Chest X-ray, PA view. Patient: 56 years old, sex M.
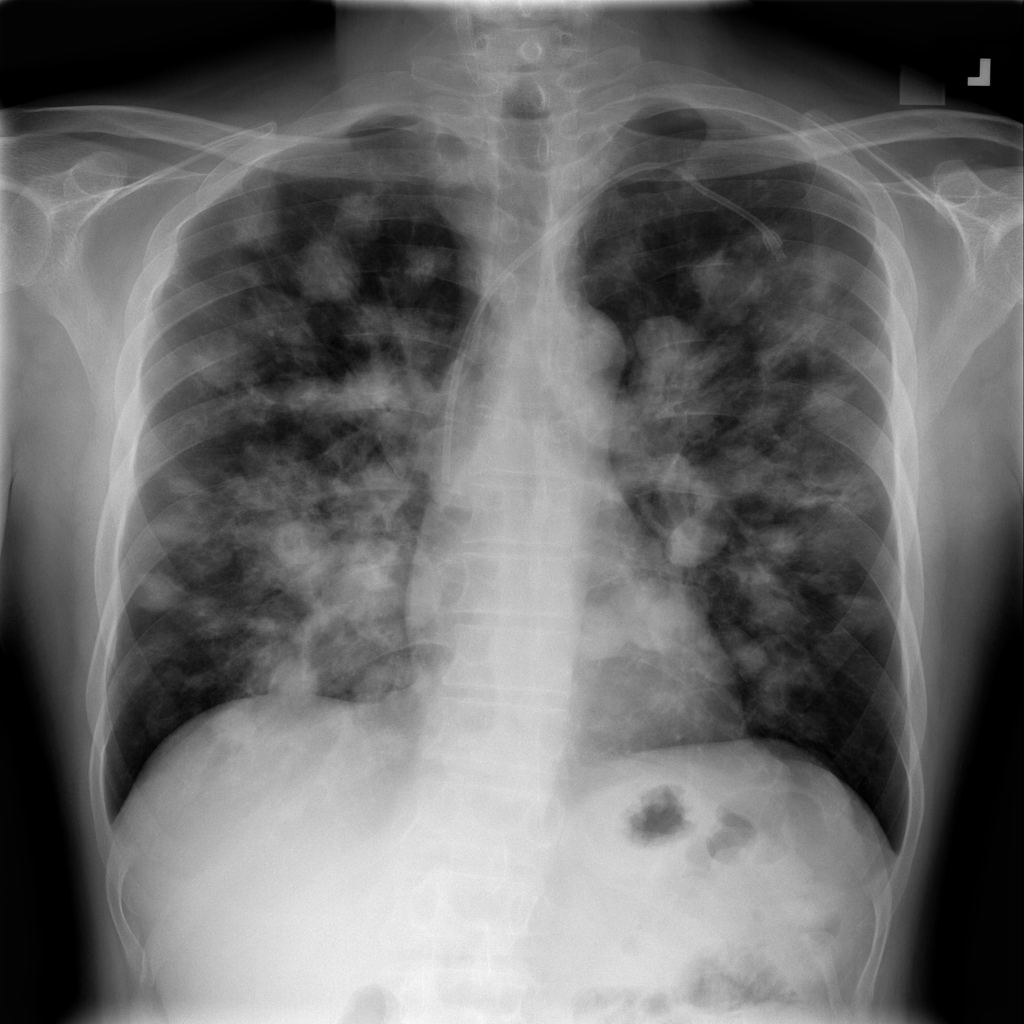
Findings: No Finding